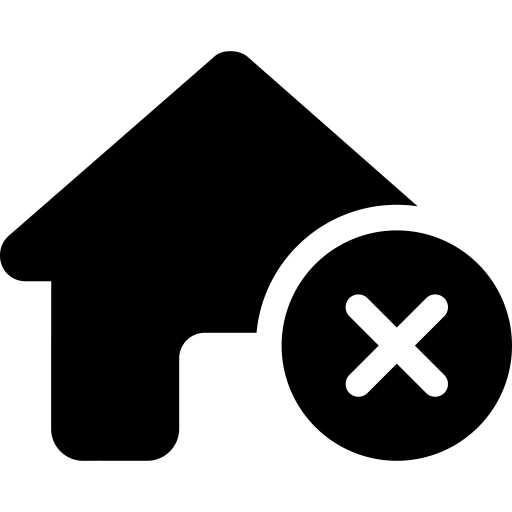
Tags: icon, FontAwesome, fa-icon, solid, house, circle, xmark